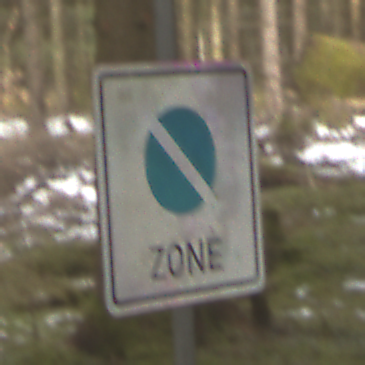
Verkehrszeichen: BeginnEingeschraenktesHalteverbotZone
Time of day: MorningAfternoon
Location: Outdoor (Nature)
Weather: Overcast
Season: Winter
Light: Natural